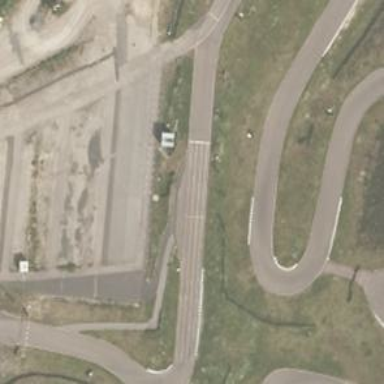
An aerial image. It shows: Paved raceway for karting.